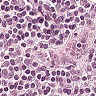
Metastatic tissue present: no